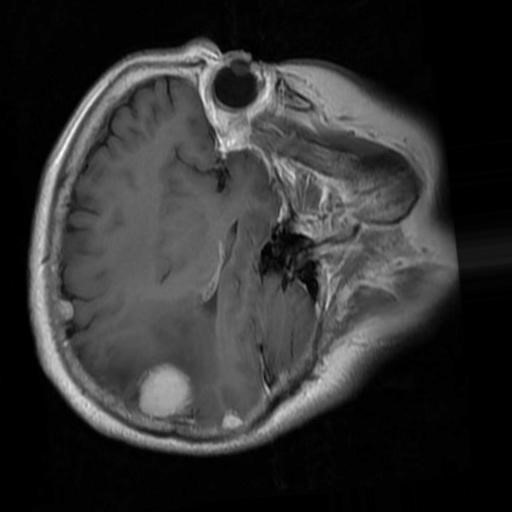
Label: brain_menin